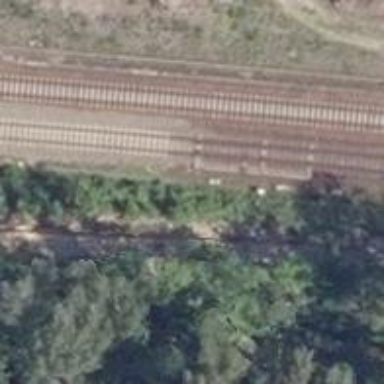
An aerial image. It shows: Railway switch with the turnout pointing to the right.